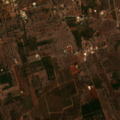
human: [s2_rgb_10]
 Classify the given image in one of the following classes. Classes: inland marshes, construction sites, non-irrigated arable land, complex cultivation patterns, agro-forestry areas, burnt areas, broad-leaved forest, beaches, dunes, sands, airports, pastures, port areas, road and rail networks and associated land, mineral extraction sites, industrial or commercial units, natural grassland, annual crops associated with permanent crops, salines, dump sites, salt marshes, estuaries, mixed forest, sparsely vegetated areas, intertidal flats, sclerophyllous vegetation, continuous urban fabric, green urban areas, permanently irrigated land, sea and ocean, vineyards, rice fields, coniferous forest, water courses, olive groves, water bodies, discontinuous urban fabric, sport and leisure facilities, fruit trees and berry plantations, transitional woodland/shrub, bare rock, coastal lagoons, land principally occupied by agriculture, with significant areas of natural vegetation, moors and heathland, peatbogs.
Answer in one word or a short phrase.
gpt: fruit trees and berry plantations, olive groves, complex cultivation patterns